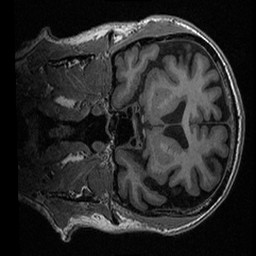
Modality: T1w
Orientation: coronal
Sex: male
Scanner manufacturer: ge
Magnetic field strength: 3 T
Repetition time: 0.0064 s
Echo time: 0.00281 s